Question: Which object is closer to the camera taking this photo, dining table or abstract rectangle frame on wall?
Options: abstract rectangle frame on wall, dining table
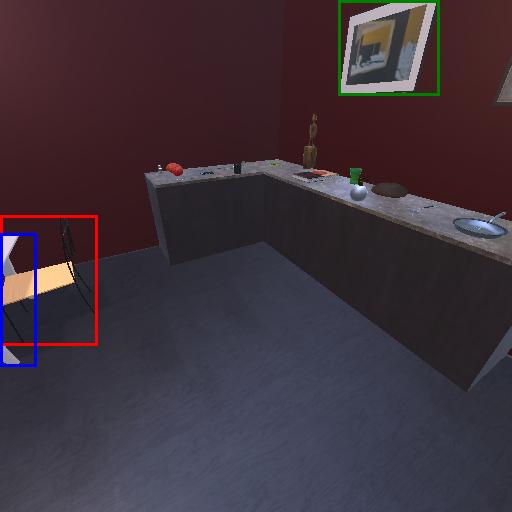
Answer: abstract rectangle frame on wall